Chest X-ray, AP view. Patient: 32 years old, sex F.
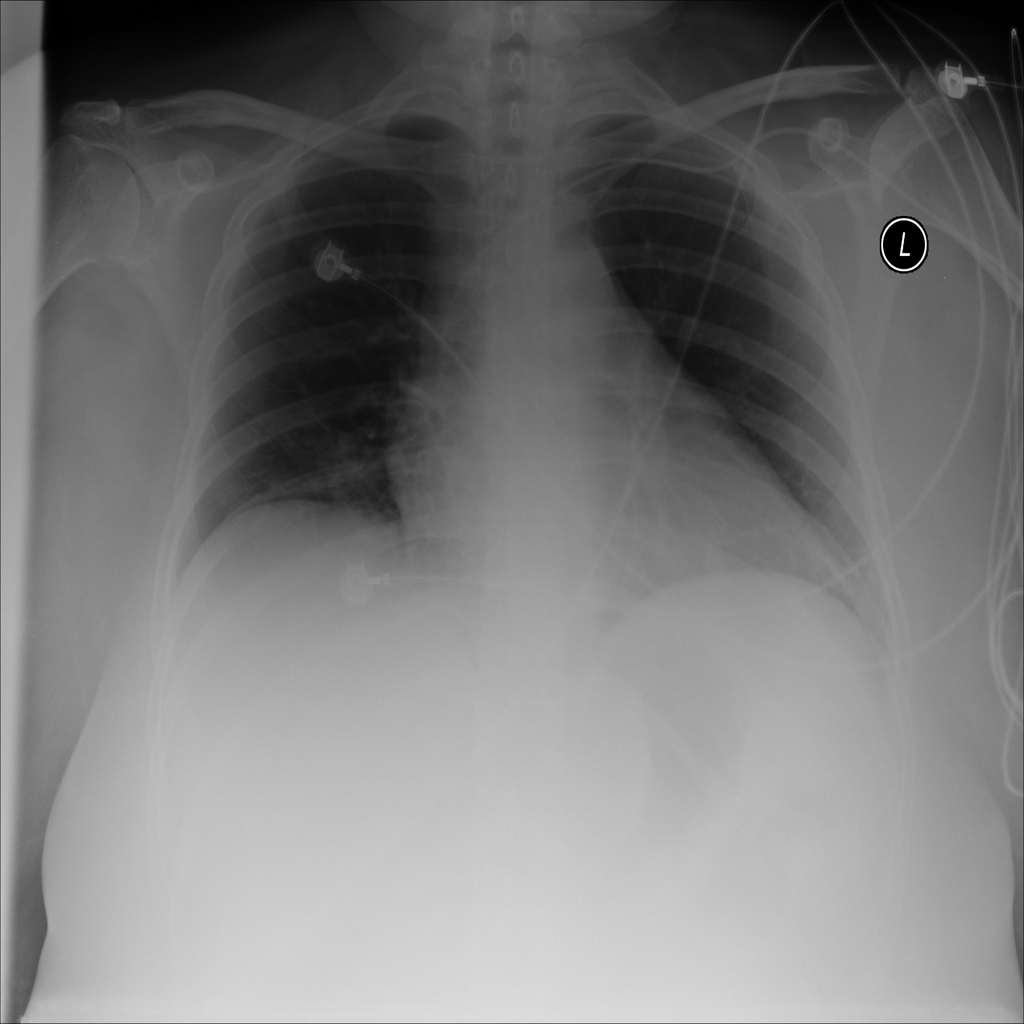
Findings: No Finding